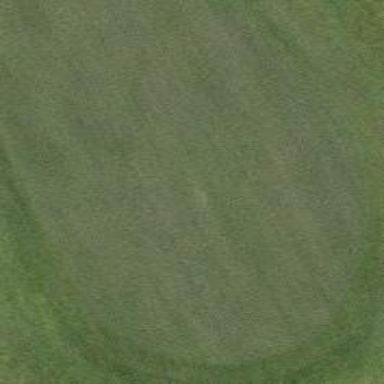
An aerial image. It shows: Green golf area with grass land use.